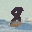
Label: 8